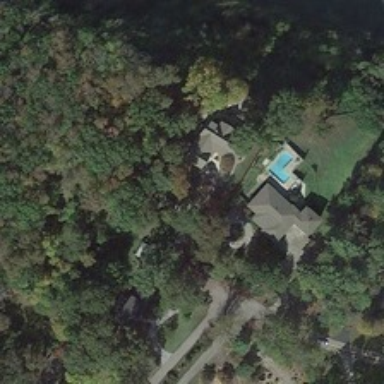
Many green trees are around several buildings and a swimming pool .